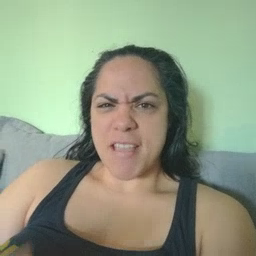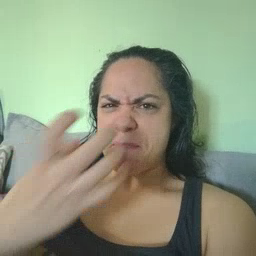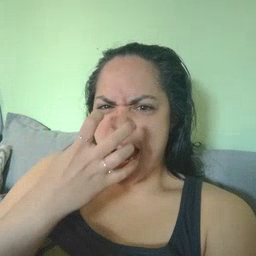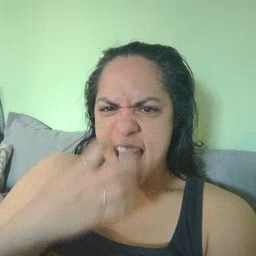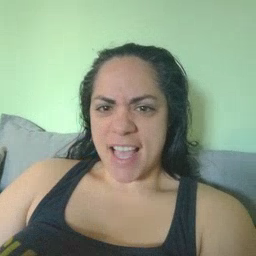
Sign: mad